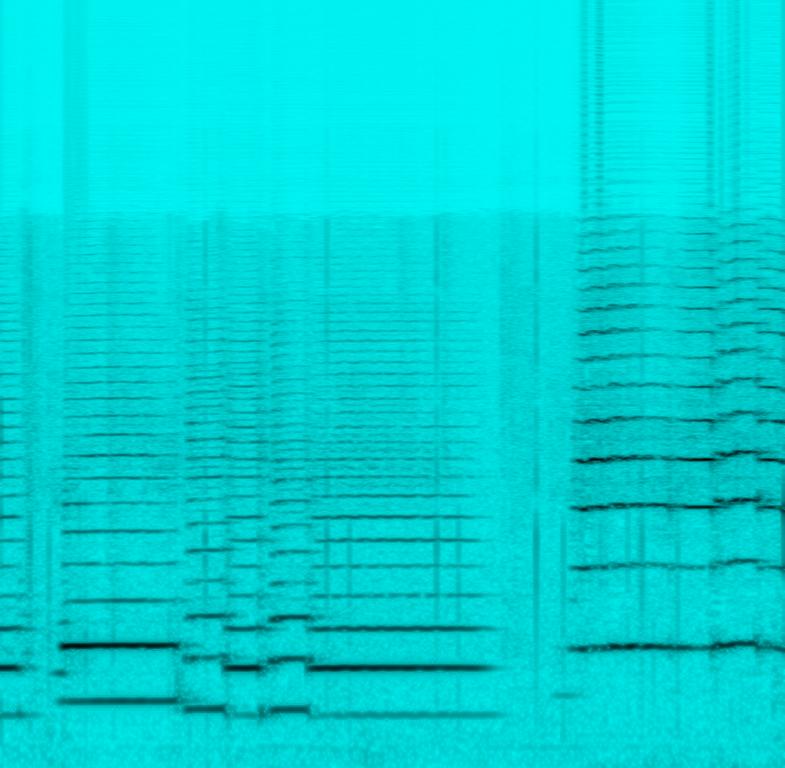
The song is an instrumental. The song is medium tempo with a tenor saxophone playing a lilting melody in legato style. The song has no other instrumentation support. The audio quality is very poor.